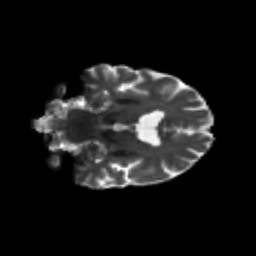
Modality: T2w
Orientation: coronal
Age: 64
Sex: male
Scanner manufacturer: siemens
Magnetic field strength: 3 T
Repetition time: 4.71 s
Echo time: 0.0906 s